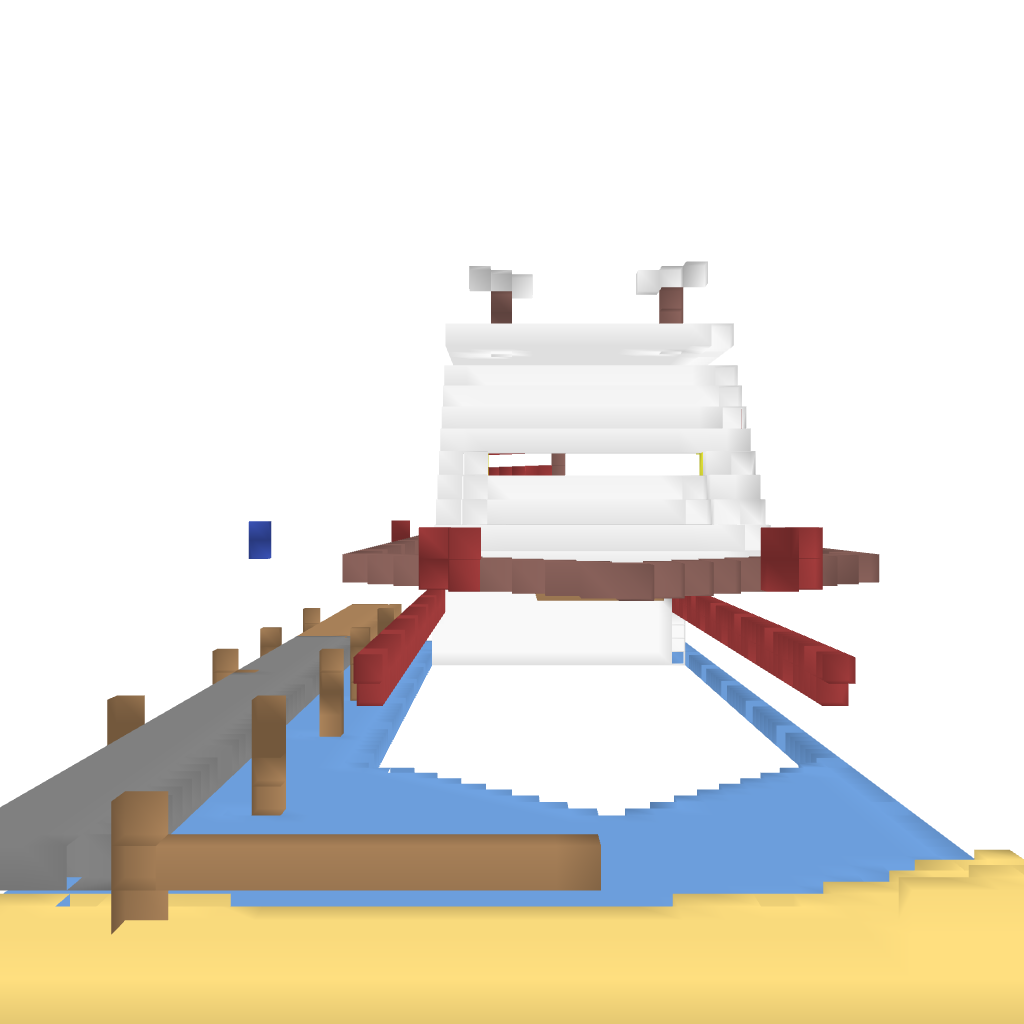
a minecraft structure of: medium size yacht bad low quality